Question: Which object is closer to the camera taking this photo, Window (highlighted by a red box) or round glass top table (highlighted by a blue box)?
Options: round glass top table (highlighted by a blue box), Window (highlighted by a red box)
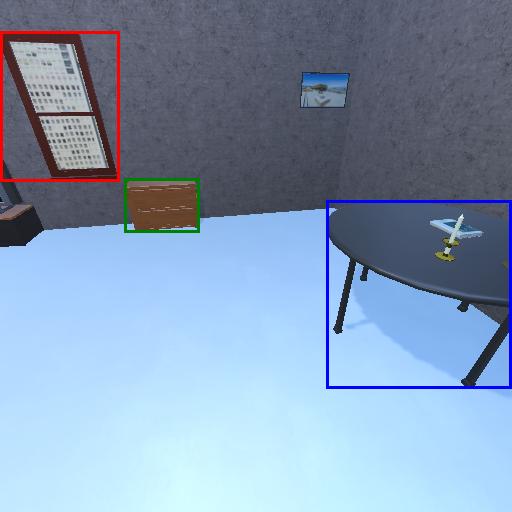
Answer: round glass top table (highlighted by a blue box)